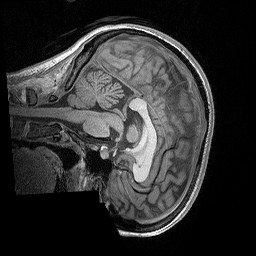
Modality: T1w
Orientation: sagittal
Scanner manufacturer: siemens
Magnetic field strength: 3 T
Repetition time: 2.3 s
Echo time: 0.00298 s